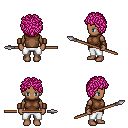
a pixel art fantasy rpg character, female body template, human, dark skin, brown sleeveless shirt, white pants, pink curly afro hairstyle, leather bracers, spear, four views (front, back, left, right), 2x2 character sprite sheet, small pixel art, hard edges, no anti-aliasing